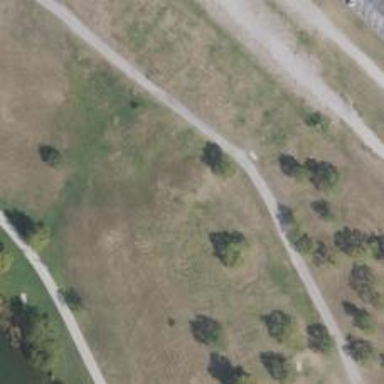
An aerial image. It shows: Disc golf hole as part of disc golf sport activity.